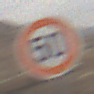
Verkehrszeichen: Geschwindigkeit50
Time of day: MorningAfternoon
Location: Outdoor (Nature)
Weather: Overcast
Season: NotSpecified
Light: Natural